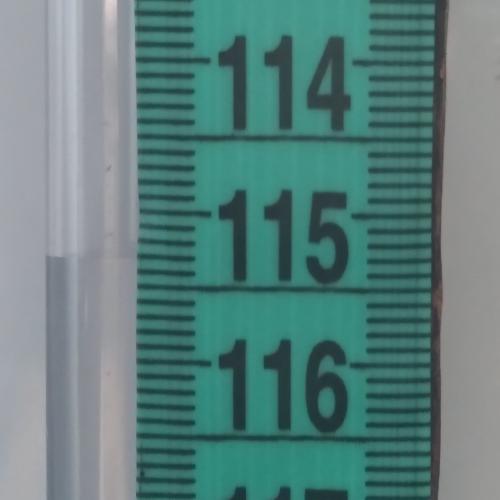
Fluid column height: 115.3 cm